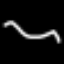
Label: squiggle